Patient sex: M
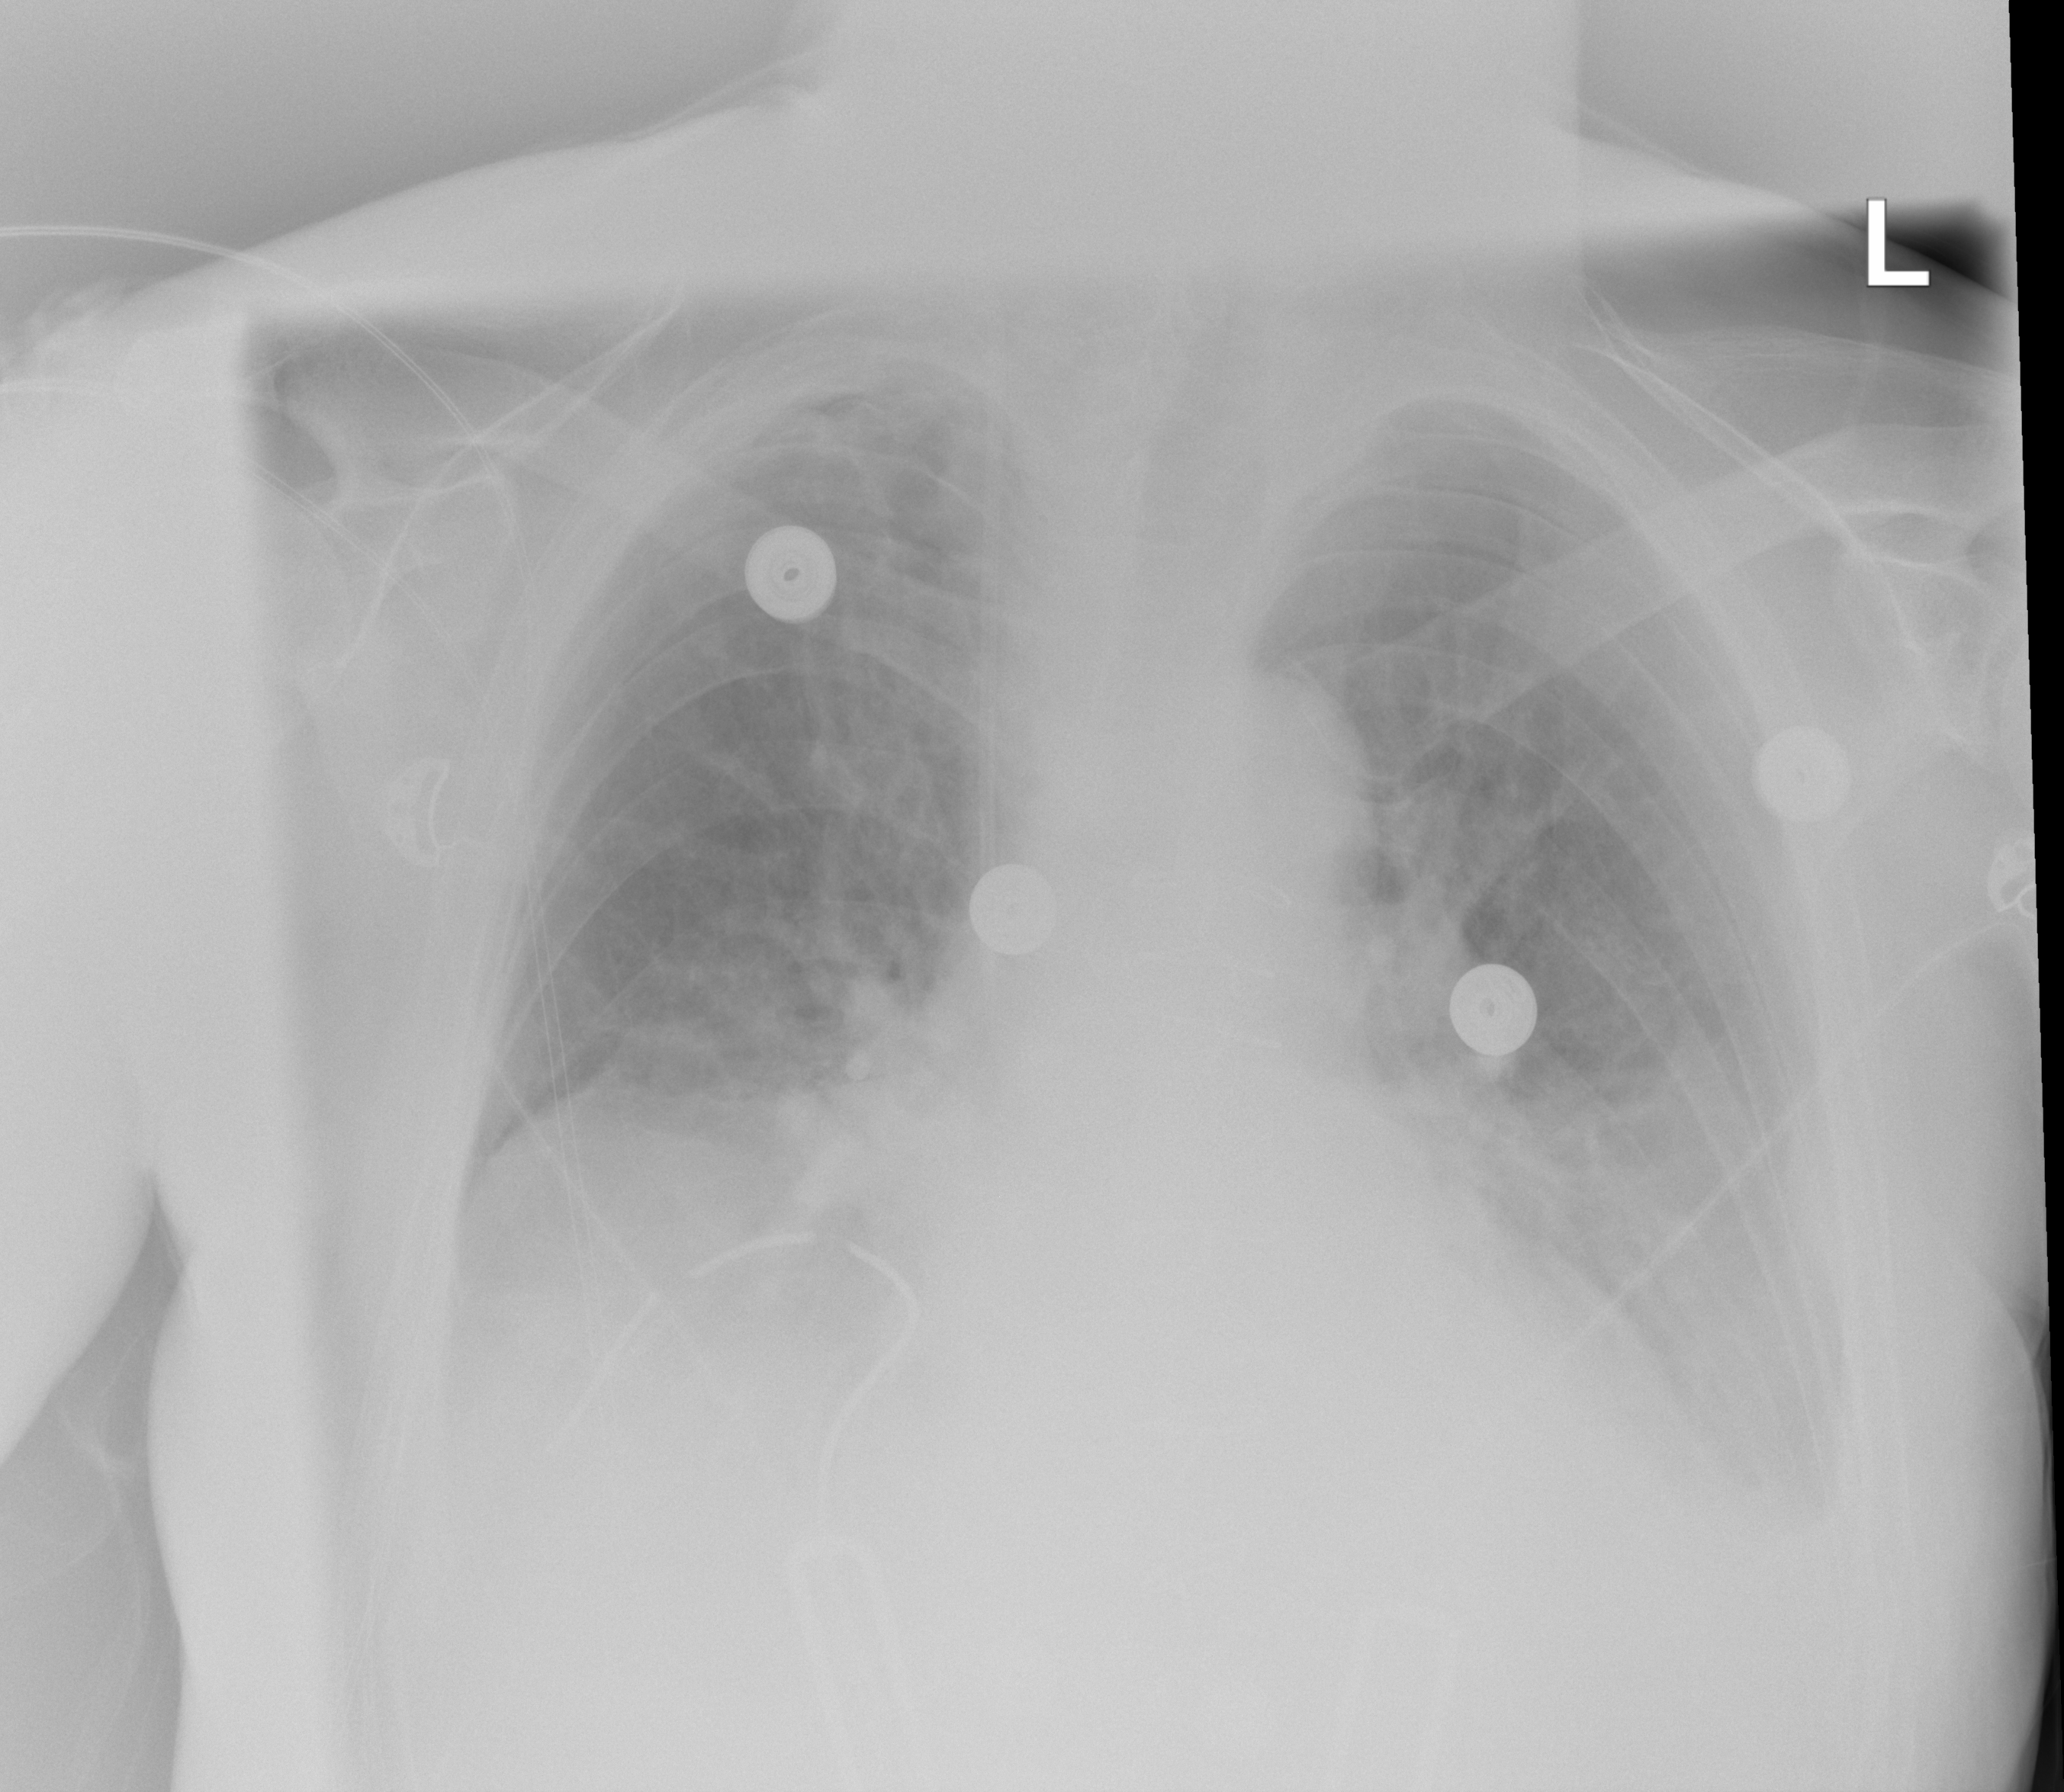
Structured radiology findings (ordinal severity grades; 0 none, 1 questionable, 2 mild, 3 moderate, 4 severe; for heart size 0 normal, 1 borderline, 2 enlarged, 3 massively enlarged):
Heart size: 2
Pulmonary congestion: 3
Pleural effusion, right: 2
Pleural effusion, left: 3
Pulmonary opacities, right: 1
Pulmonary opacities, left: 1
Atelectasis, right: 2
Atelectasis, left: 3